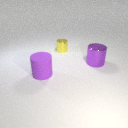
large purple rubber cylinder to the left of large purple metal cylinder